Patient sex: M
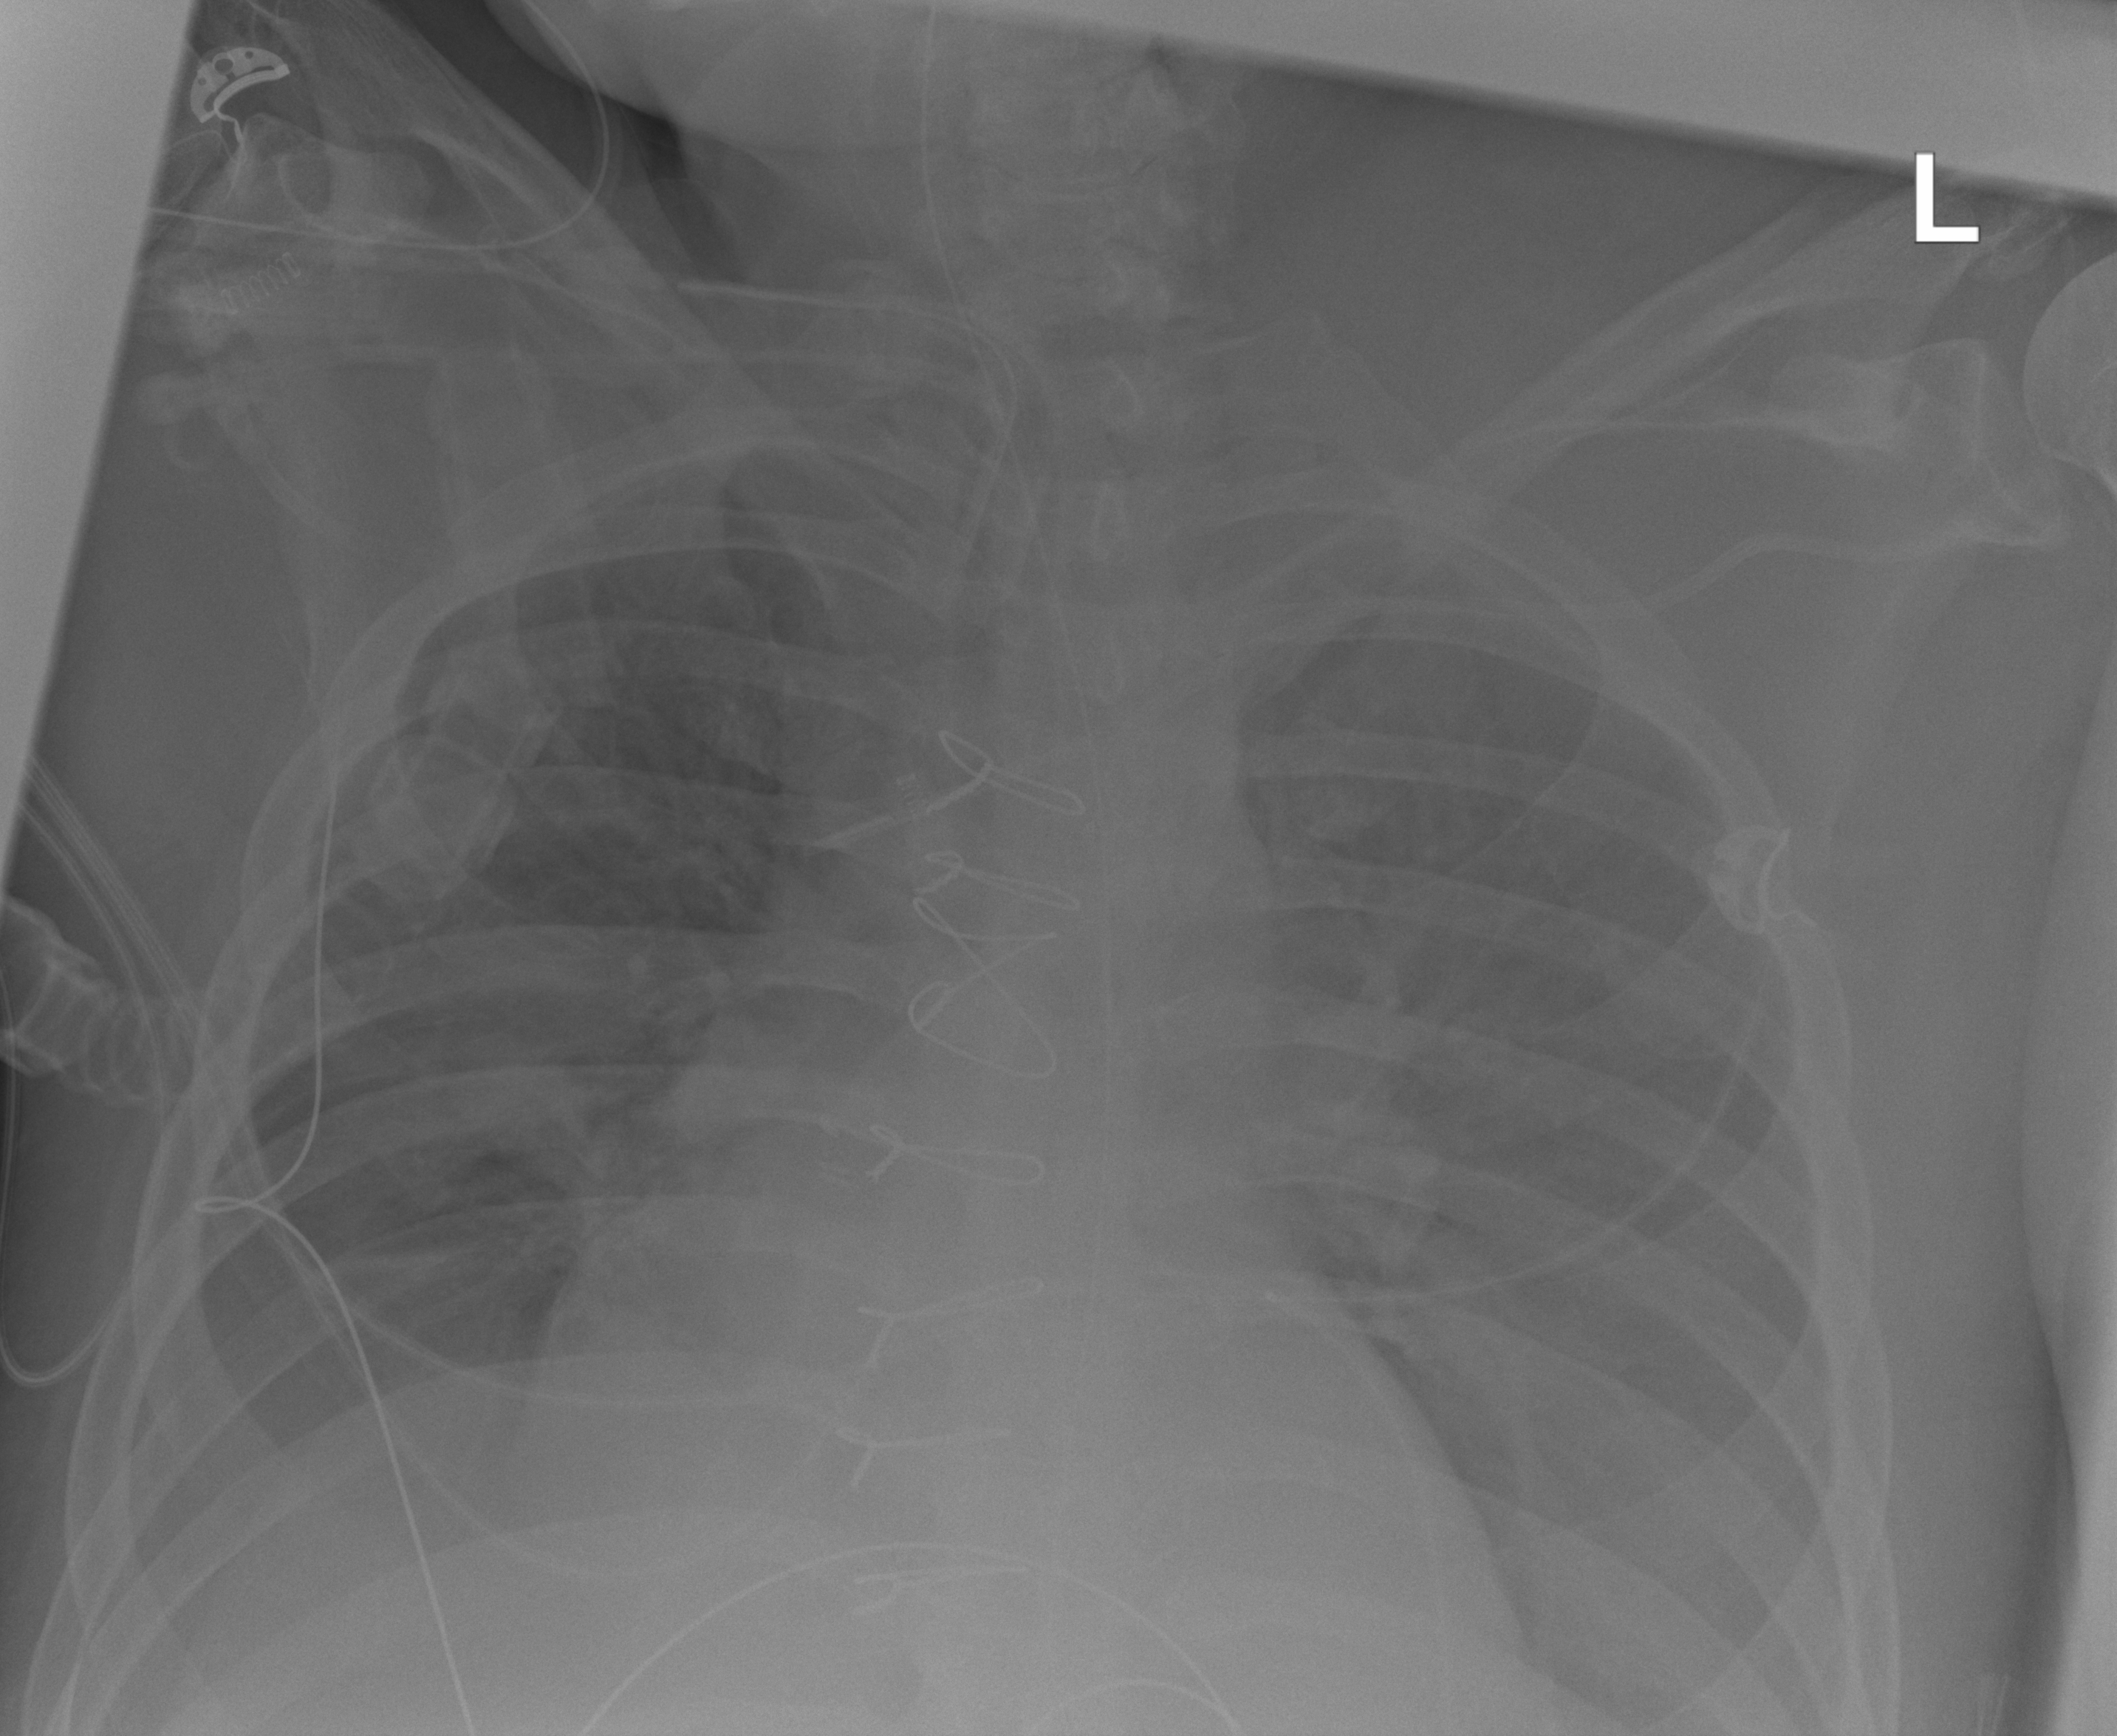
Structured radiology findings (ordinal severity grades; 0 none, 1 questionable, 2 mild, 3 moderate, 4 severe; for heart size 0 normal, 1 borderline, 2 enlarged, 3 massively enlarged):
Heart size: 2
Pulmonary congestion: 0
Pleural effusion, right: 3
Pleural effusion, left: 2
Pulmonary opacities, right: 0
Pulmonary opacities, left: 0
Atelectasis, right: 3
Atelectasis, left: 2